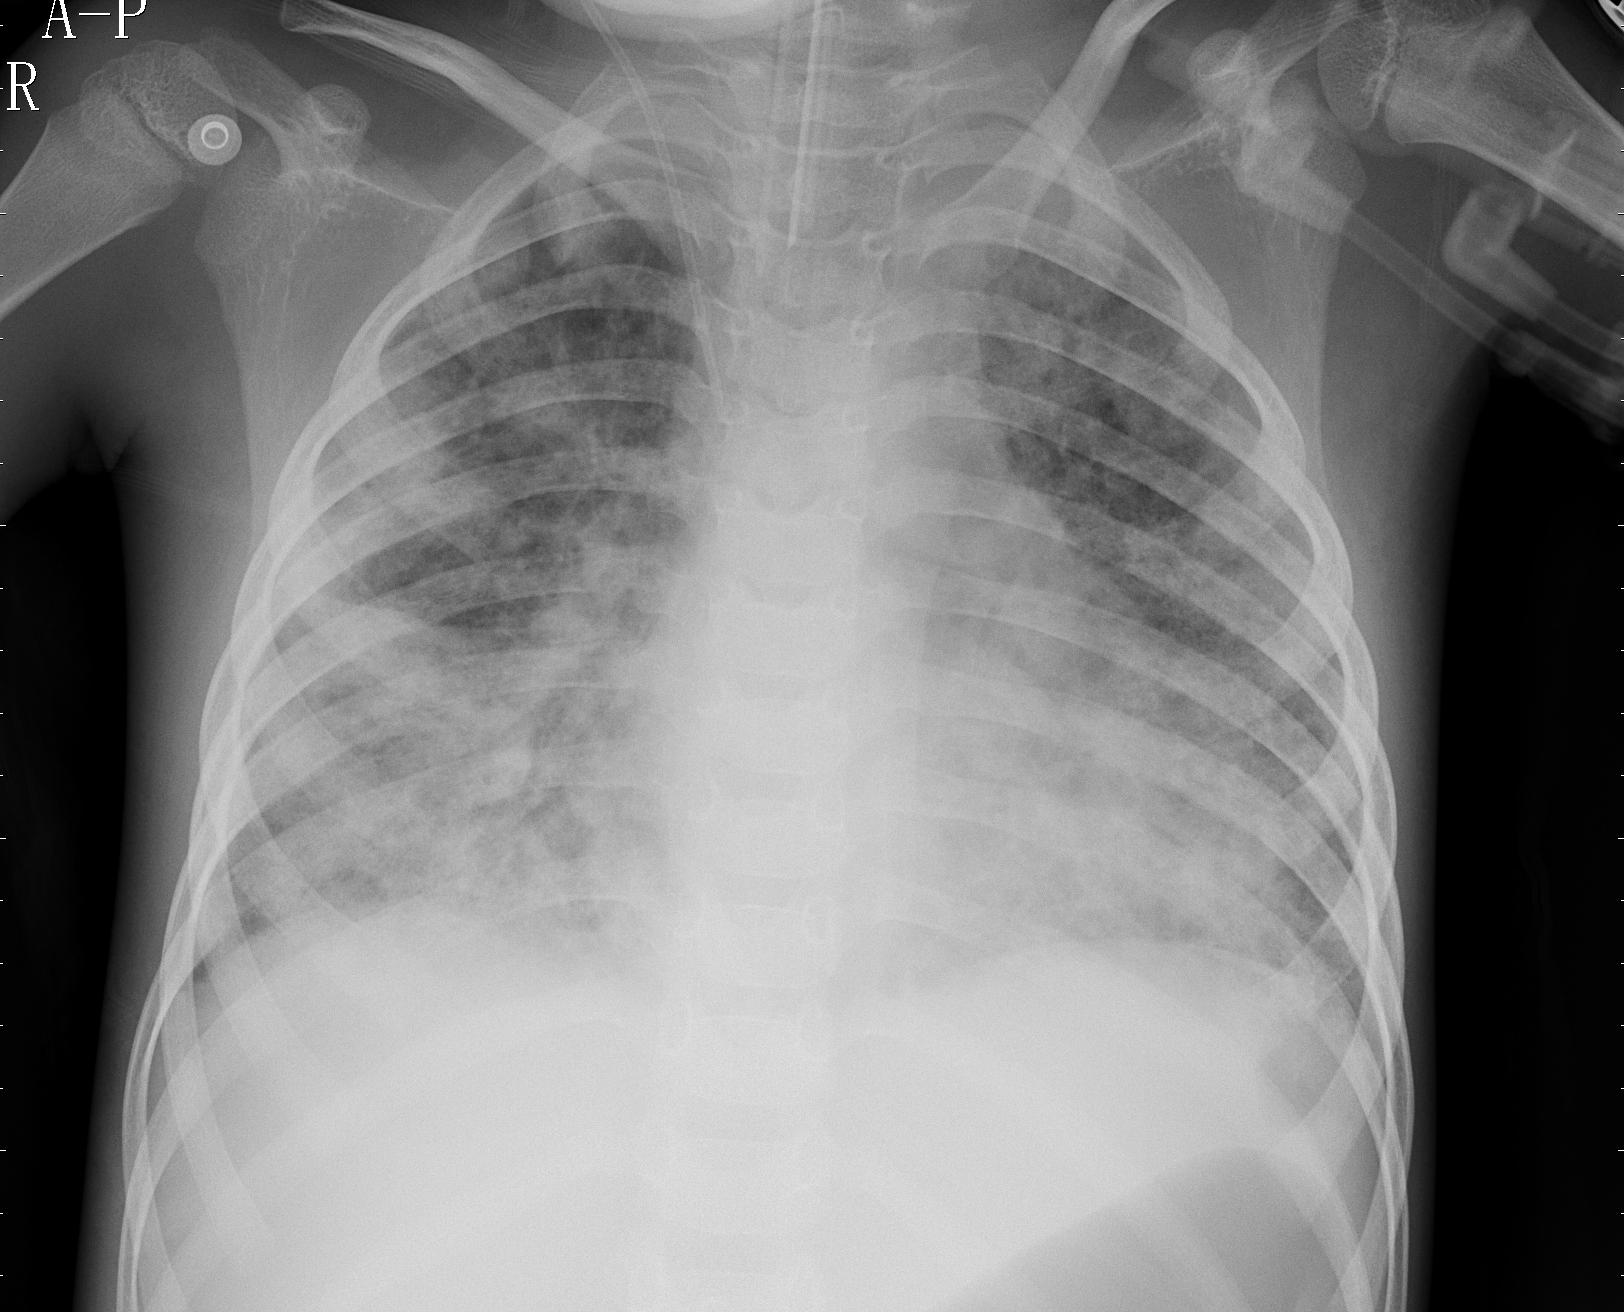
Diagnosis: PNEUMONIA